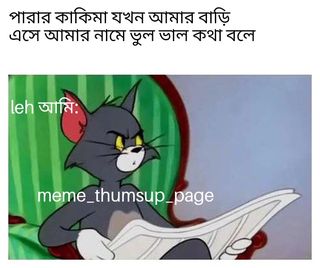
Text: পারার কাকিমা যখন আমার বাড়ি এসে আমার নামে ভুল ভাল কথা বলে আমি
Label: Non Hate